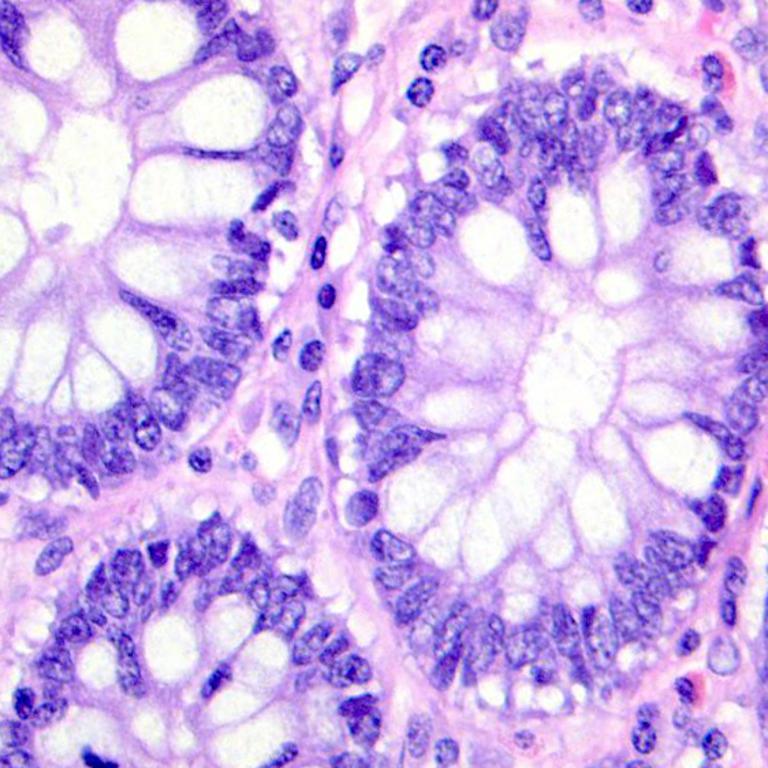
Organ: colon
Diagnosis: benign